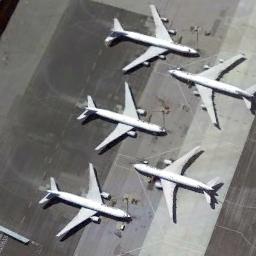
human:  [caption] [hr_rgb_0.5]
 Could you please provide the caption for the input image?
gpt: Five airplanes are parked on the runway .

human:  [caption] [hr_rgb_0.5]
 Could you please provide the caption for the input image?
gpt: There are many planes of the same size in a clearing .

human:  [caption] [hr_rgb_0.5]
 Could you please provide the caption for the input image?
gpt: Five face-to-face planes parked in two lines on the airport .

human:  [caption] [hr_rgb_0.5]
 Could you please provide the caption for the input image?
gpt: Five white planes parked neatly on the gray ground .

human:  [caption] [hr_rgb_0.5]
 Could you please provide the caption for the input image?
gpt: There are five planes in the parking lot .